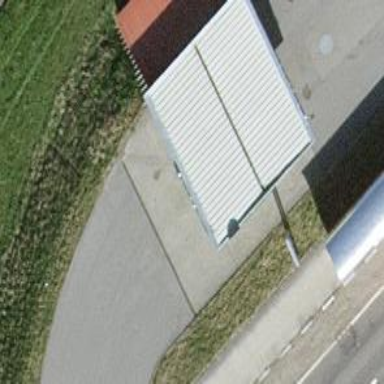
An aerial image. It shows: Fuel station.